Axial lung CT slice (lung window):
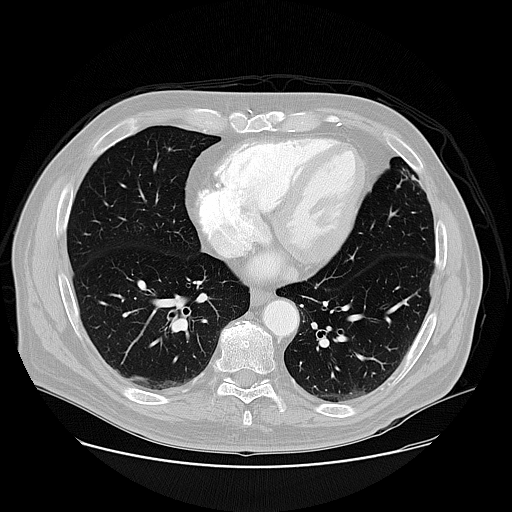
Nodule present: no